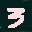
Label: 3